Question: What is the selected gender?
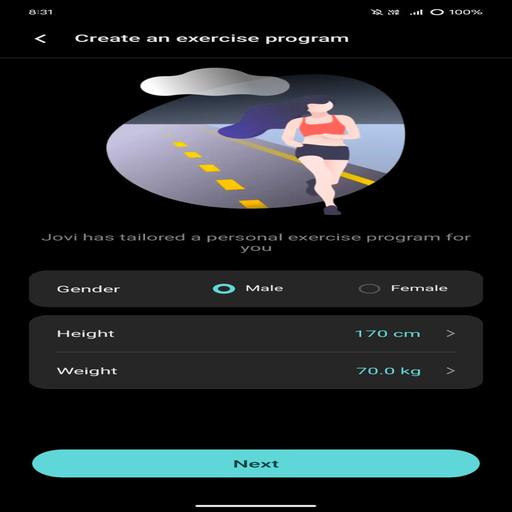
Answer: Male